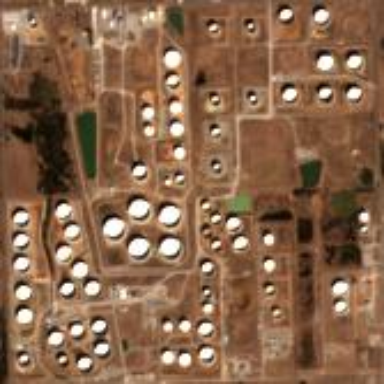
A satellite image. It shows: Industrial area designated as petroleum terminal.